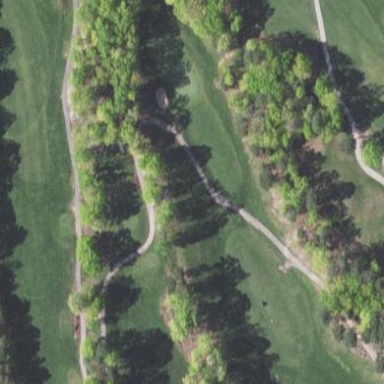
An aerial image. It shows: Golf fairway surrounded by grass.